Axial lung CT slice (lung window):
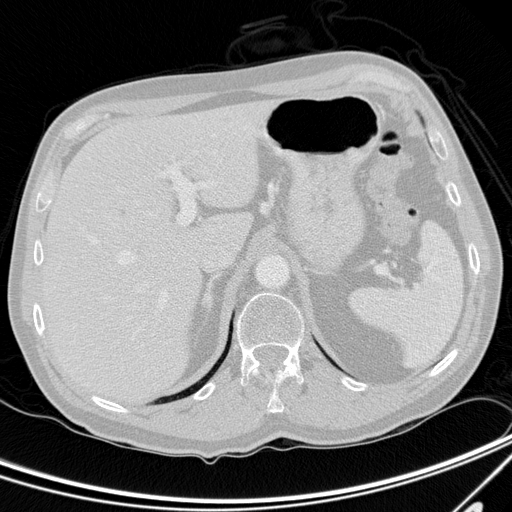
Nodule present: no